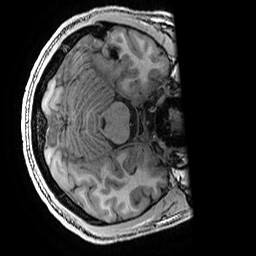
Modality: T1w
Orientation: axial
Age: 20
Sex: female
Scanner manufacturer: ge
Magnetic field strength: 3 T
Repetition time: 0.007 s
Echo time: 0.00342 s